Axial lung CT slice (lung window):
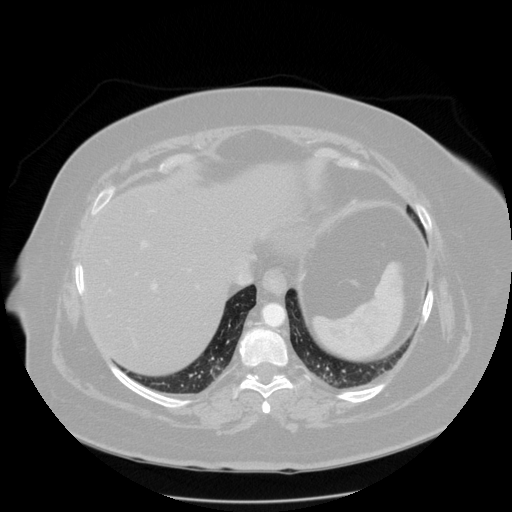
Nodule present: no